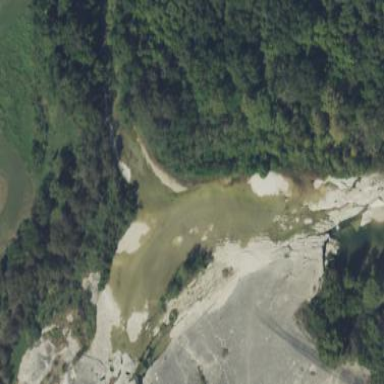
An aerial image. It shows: River flowing through natural landscape.